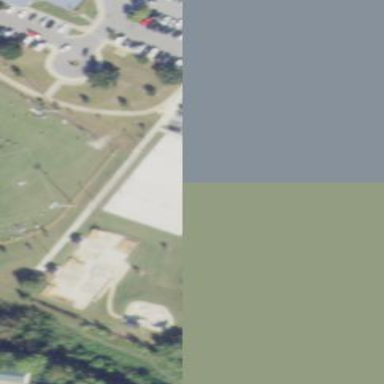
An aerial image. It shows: Pitch used for beach volleyball.